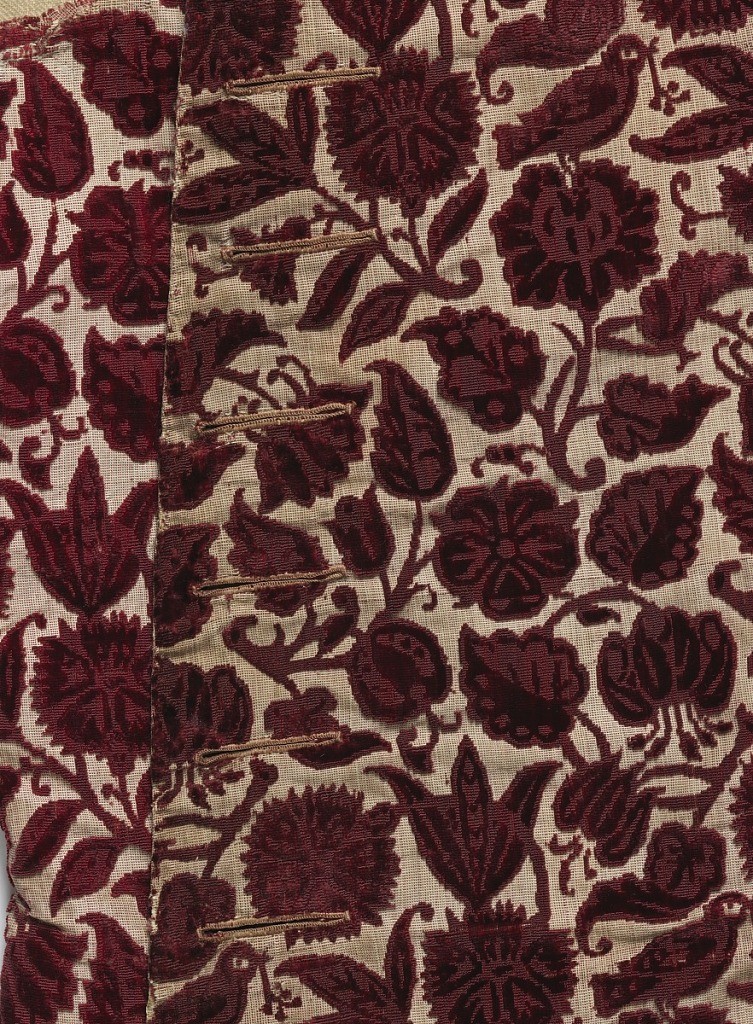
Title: Waistcoat
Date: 19th century
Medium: silk, linen Technique: ciselé voided velvet
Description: Waistcoat made from velvet in an allover design of flowers and birds in dark red on a tan ground.